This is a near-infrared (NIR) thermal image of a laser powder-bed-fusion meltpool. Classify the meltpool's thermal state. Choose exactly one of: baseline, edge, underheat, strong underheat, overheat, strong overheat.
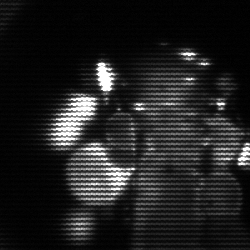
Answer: baseline